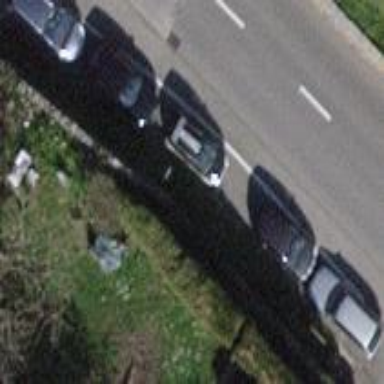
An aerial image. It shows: Parking area with asphalt surface.